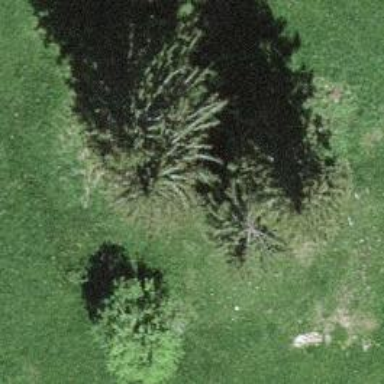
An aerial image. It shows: Single tag "natural: tree."